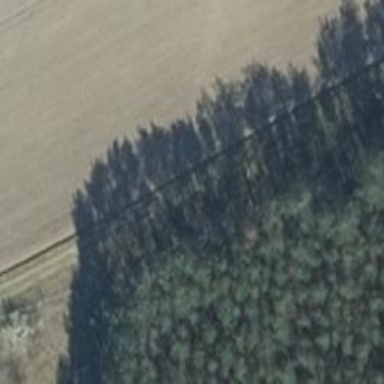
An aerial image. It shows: Path on the ground.